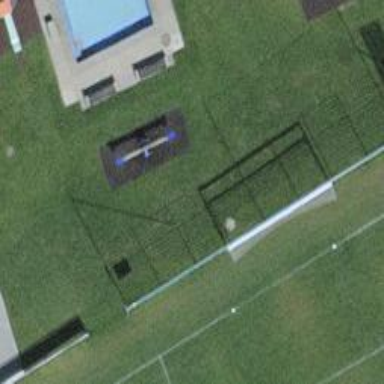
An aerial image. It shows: Seesaw in the playground.